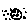
Label: moon